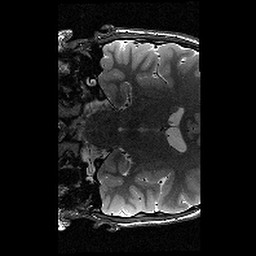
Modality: T2w
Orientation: coronal
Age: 13
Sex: male
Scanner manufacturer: siemens
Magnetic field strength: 3 T
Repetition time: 9.23 s
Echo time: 0.067 s